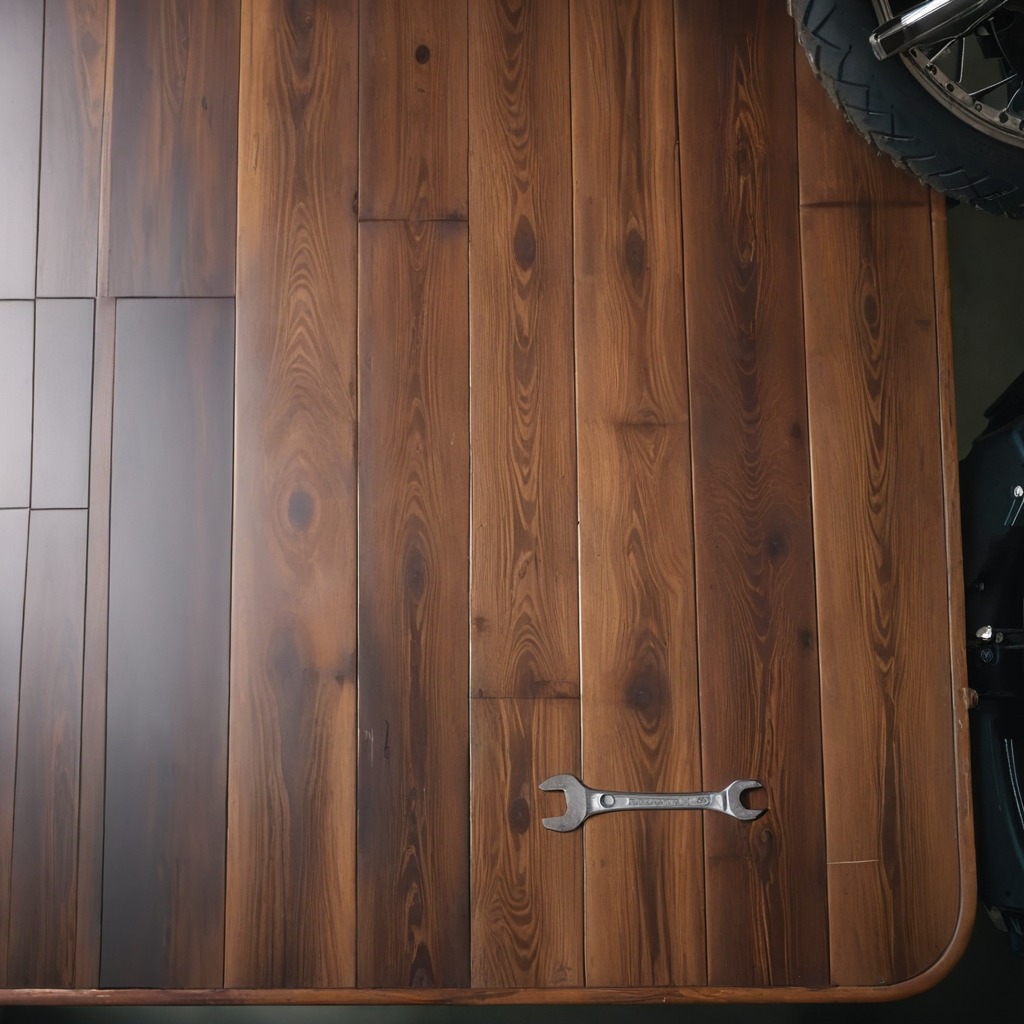
An wrench is lying on the wooden table in the vintage motorcycle garage.